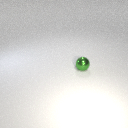
small green metal sphere